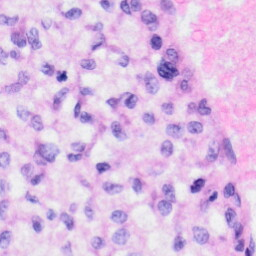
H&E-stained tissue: Liver